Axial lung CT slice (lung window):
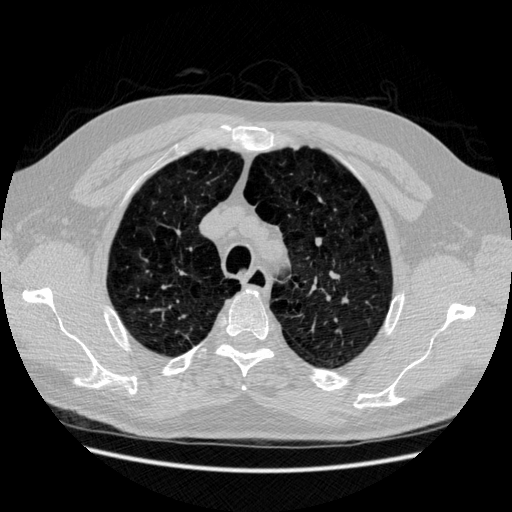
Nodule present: no